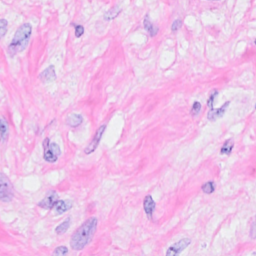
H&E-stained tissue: Breast